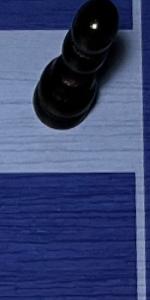
Label: Empty